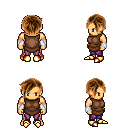
a pixel art fantasy rpg character, male body template, human, tanned skin, brown tunic, magenta pants, brown pixie cut hairstyle, white cloth bracers, gold boots, four views (front, back, left, right), 2x2 character sprite sheet, small pixel art, hard edges, no anti-aliasing